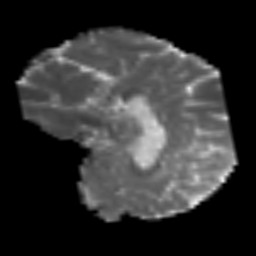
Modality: MD
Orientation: sagittal
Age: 40
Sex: male
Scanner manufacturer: siemens
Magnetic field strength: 3 T
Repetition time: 3.2 s
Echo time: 0.081 s